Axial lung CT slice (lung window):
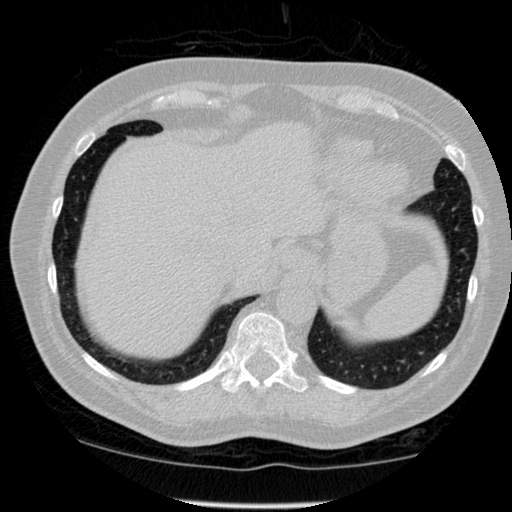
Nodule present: no